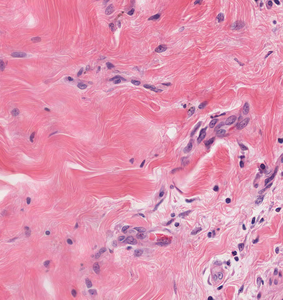
Tumor epithelial tissue: no
Tumor-associated stroma tissue: yes
Normal tissue: no